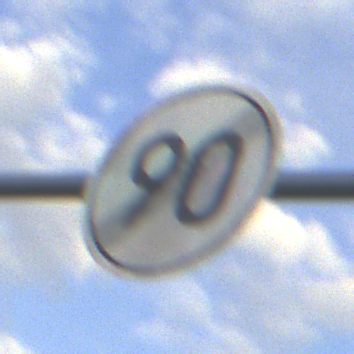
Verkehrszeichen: EndeGeschwindigkeit90
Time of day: MorningAfternoon
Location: Outdoor (Suburban)
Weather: PartlyCloudy
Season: NotSpecified
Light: Natural